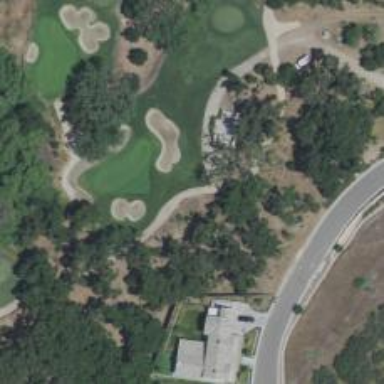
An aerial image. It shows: Path for both road and golf.